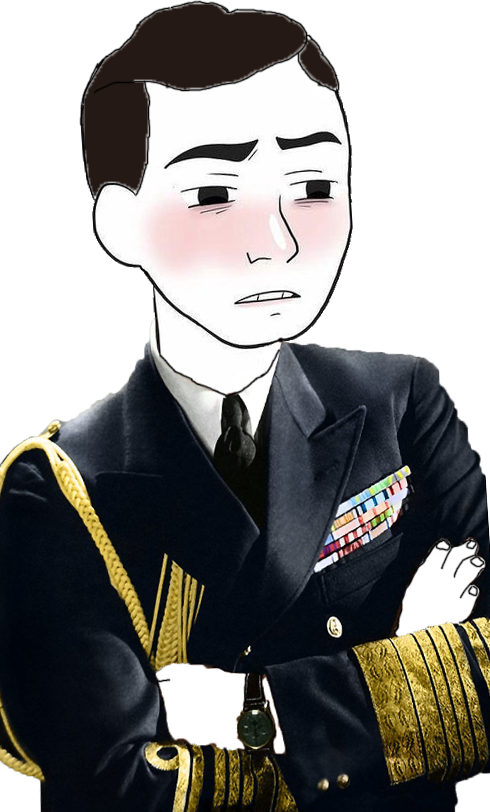
Label: 5_Twinkjak